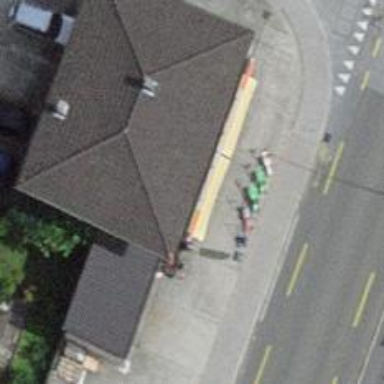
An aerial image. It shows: Bus stop with platform for public transport.